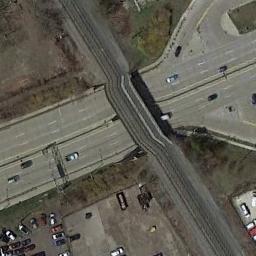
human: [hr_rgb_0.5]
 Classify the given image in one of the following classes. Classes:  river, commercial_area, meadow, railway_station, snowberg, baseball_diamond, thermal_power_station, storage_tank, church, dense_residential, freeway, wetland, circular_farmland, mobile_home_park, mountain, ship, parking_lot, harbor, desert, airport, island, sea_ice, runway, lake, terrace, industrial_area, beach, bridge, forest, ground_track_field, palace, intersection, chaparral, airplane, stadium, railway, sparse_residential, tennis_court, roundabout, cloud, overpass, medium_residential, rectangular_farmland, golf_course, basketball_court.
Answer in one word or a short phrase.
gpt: overpass